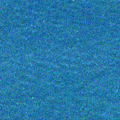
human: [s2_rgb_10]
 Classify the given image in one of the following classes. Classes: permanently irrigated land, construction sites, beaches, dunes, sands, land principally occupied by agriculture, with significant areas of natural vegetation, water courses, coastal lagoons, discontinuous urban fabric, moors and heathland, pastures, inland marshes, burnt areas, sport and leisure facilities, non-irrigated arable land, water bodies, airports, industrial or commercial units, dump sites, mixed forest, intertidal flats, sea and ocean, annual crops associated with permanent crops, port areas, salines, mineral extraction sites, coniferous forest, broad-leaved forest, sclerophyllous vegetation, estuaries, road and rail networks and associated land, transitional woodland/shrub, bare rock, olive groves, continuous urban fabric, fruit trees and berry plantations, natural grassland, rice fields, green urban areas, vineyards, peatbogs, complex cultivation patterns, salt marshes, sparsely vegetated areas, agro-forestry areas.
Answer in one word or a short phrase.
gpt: sea and ocean